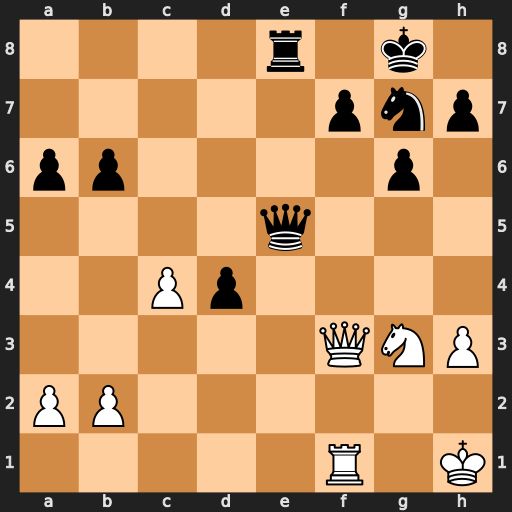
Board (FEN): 4r1k1/5pnp/pp4p1/4q3/2Pp4/5QNP/PP6/5R1K
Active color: w
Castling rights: -
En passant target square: -
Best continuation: Qxf7+ Kh8 Qf8+ Rxf8 Rxf8#